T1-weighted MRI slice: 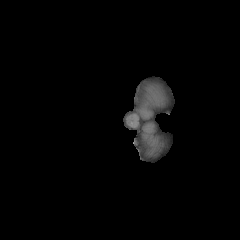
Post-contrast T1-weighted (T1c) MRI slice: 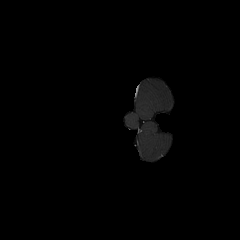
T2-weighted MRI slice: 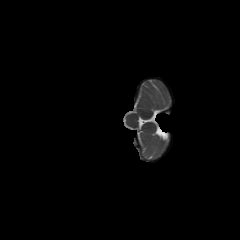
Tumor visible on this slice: no